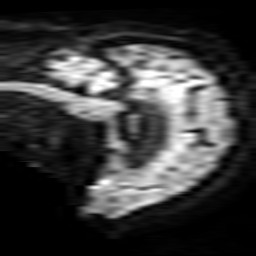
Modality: TRACE
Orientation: sagittal
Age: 50
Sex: male
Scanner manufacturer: philips
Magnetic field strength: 3 T
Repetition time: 4.35 s
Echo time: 0.06115 s